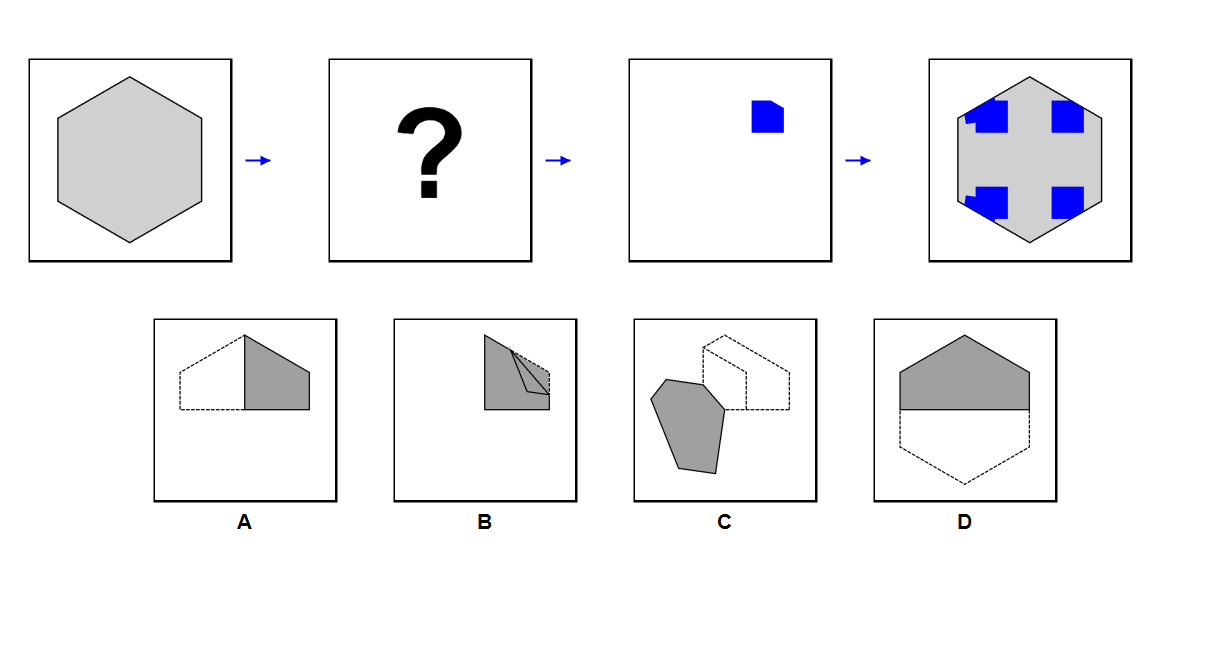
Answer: C